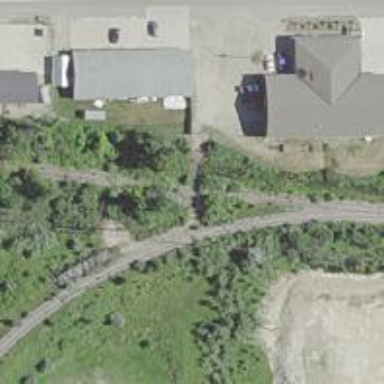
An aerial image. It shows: Railway spur service.